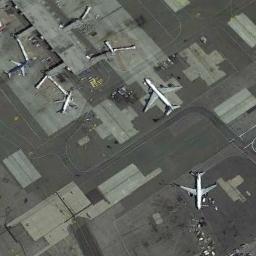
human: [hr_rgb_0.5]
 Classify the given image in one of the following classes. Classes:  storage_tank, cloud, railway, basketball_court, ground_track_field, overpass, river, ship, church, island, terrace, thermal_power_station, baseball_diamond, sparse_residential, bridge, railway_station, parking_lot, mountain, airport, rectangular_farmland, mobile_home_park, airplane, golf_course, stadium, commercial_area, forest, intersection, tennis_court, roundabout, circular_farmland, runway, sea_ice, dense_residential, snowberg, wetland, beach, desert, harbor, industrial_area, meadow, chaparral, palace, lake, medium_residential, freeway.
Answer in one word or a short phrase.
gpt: airplane